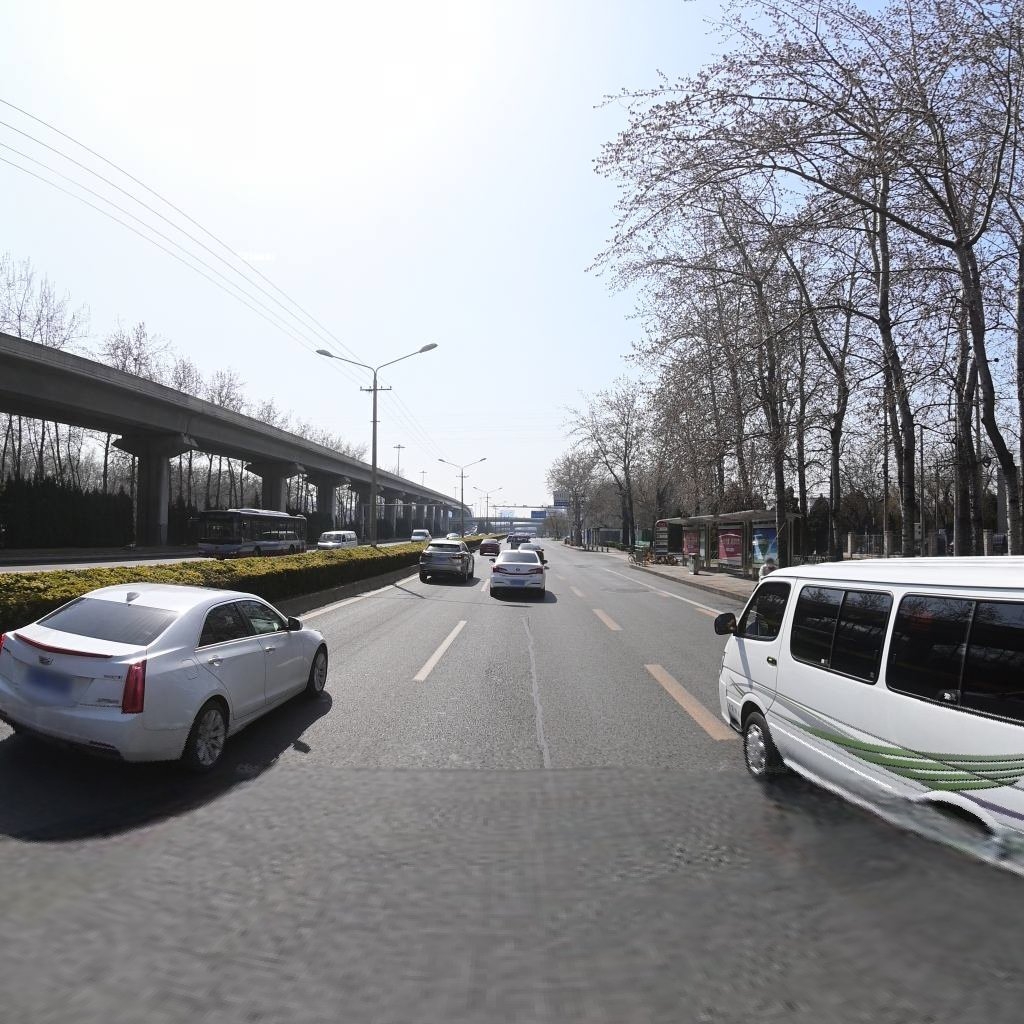
Region: Chaoyang
Road damage annotations: longitudinal patch